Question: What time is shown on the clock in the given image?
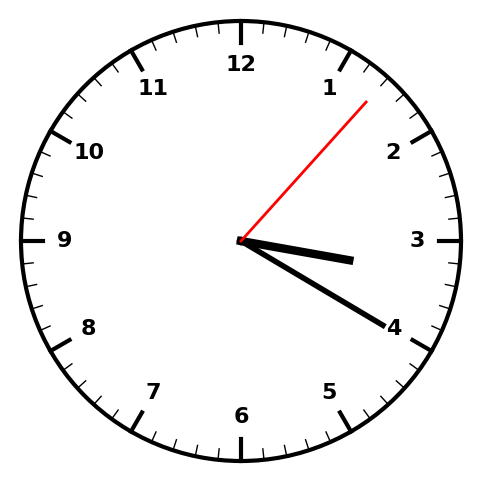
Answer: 03:20:07